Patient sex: M
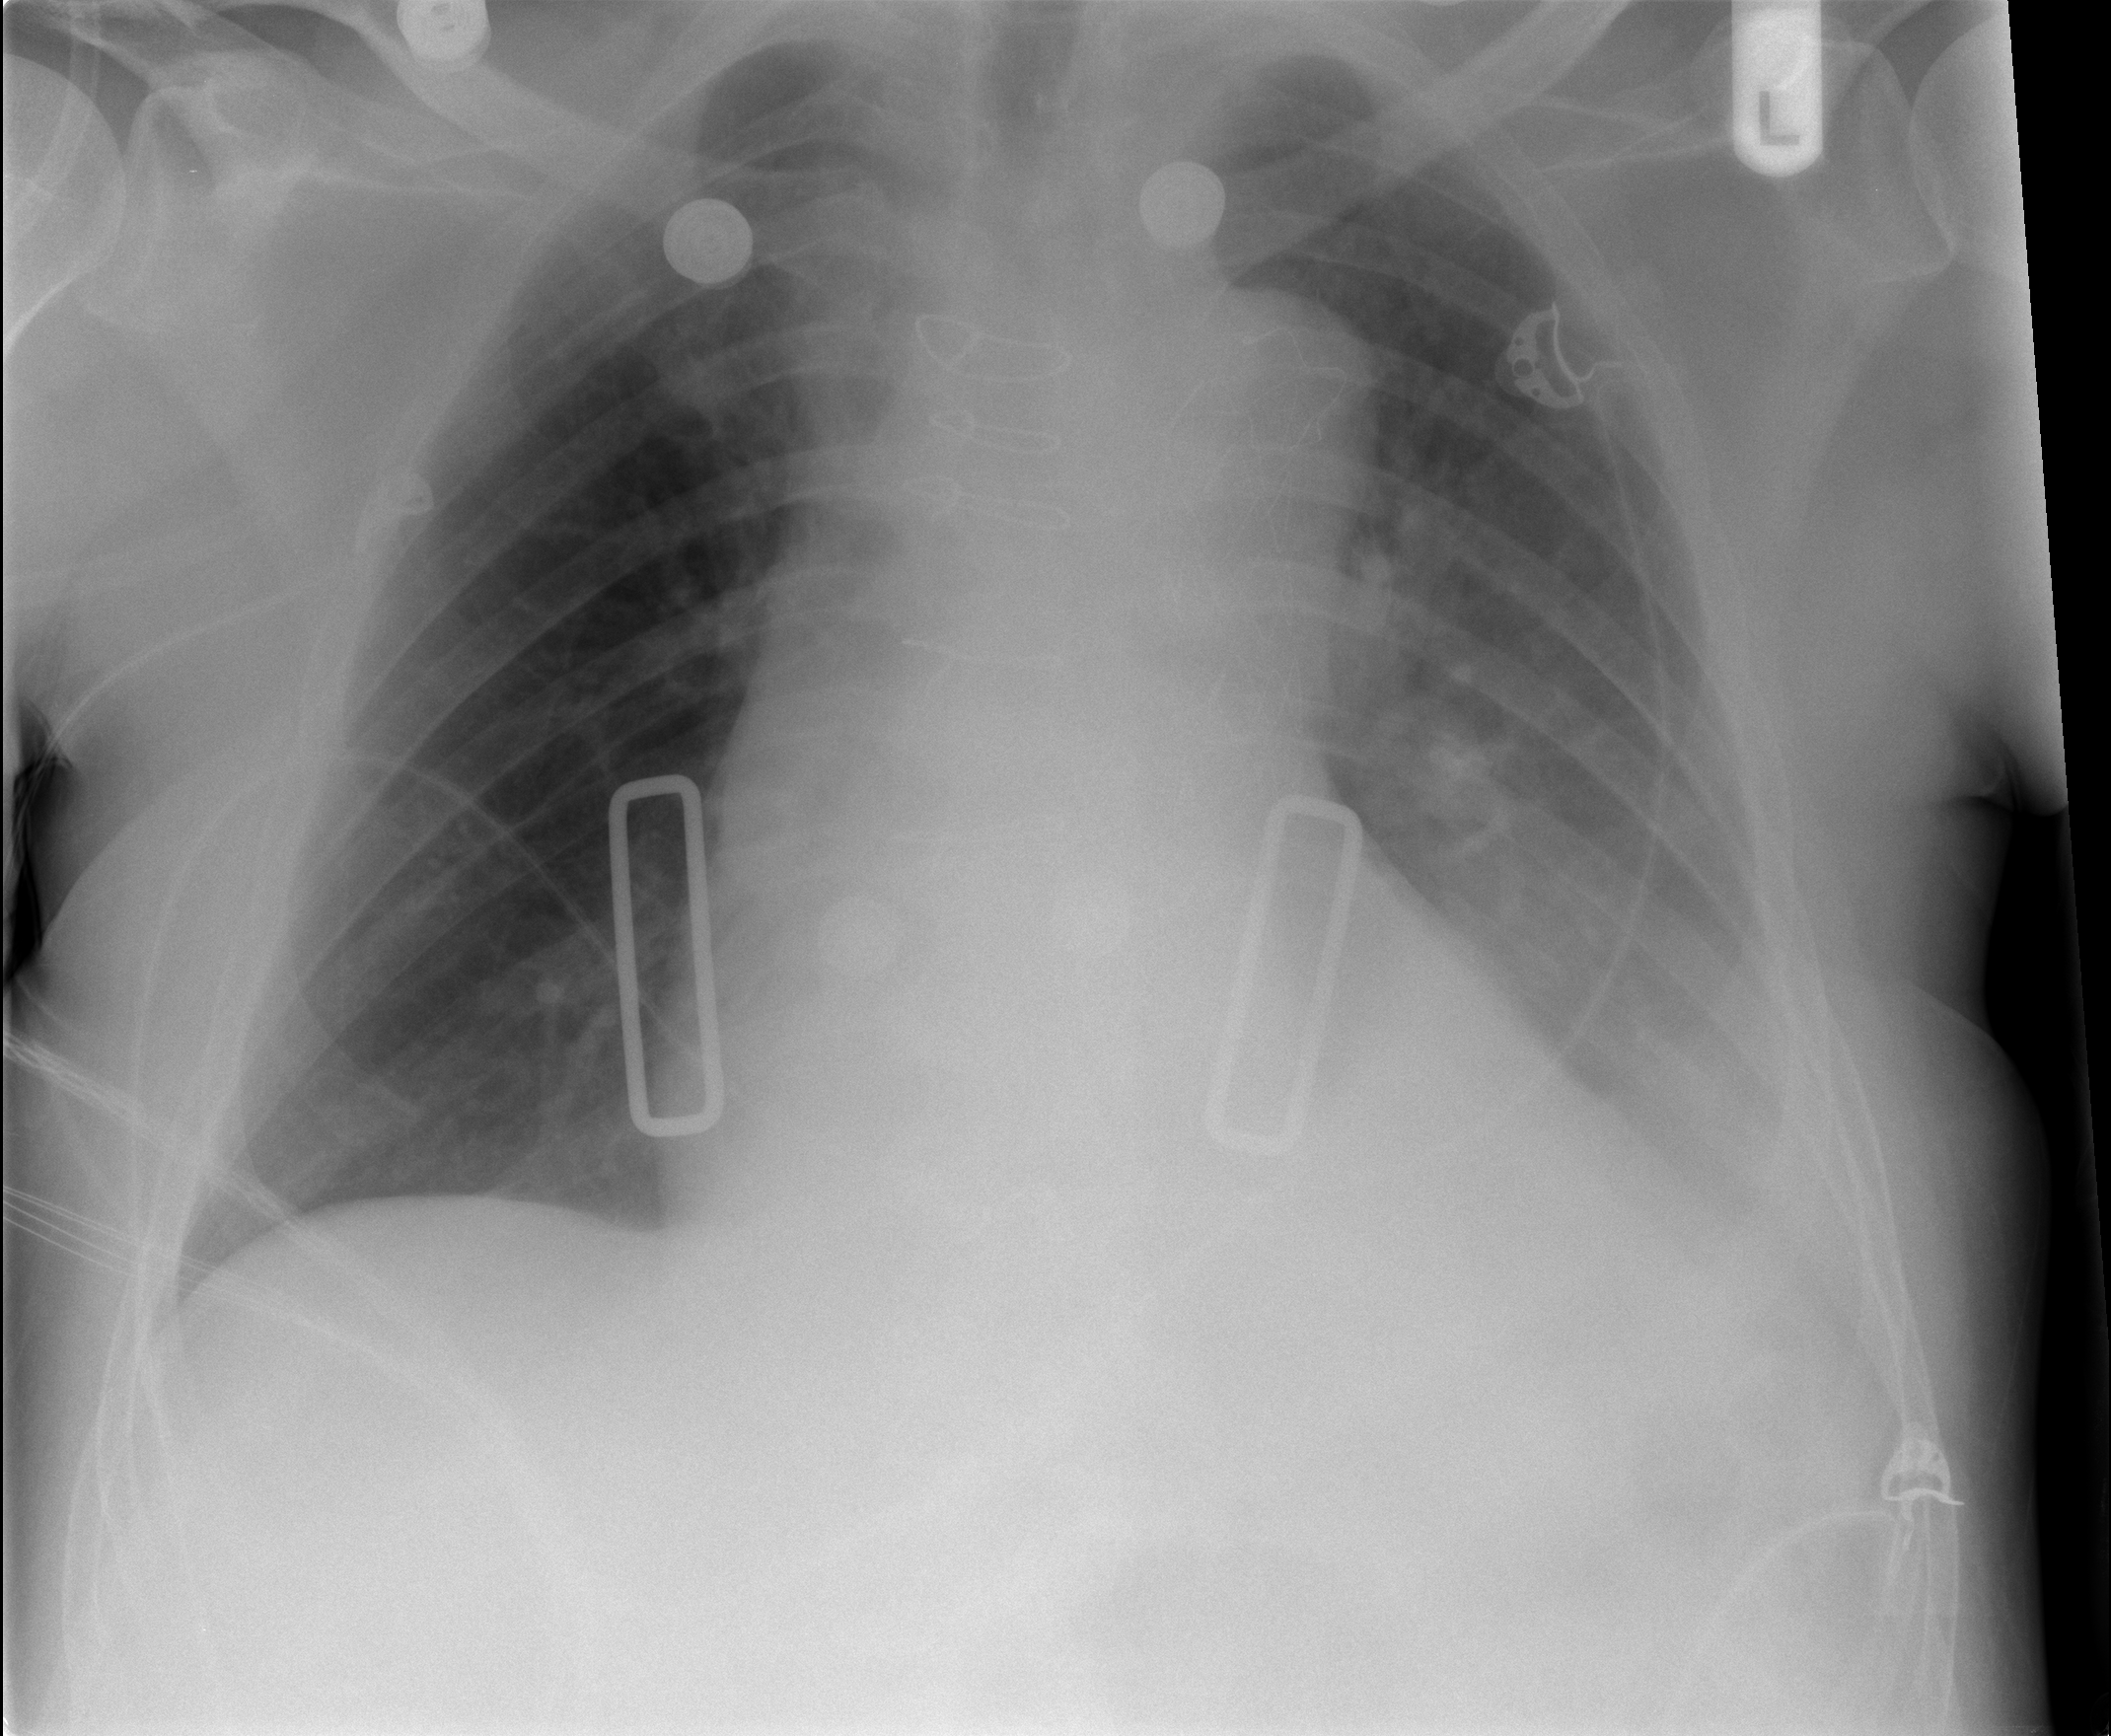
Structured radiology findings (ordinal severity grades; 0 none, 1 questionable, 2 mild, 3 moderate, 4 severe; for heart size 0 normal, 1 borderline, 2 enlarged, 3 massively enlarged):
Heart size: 2
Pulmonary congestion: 2
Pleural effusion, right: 0
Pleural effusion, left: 2
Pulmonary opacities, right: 0
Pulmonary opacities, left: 0
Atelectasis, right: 0
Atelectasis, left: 2